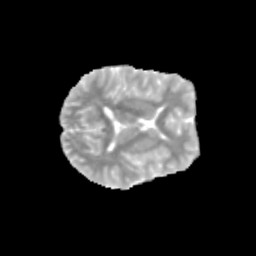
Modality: MD
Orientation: axial
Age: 12
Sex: female
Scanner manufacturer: siemens
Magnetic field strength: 3 T
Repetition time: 3.8 s
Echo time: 0.07 s